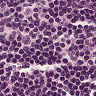
Metastatic tissue present: no